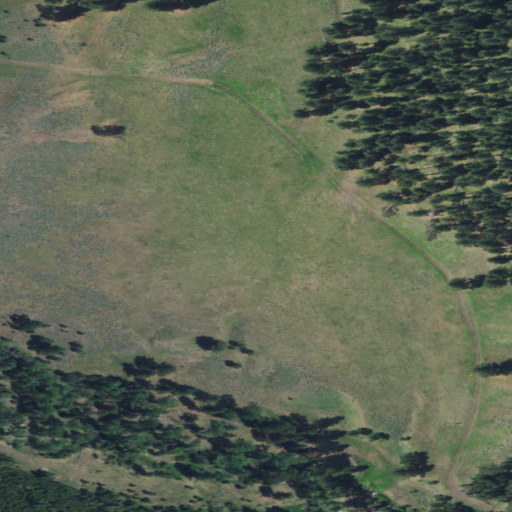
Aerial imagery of plain(s) in Montana named Wosinek Flats containing shrub, evergreen forest, and grassland